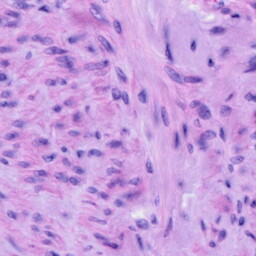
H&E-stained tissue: Cervix